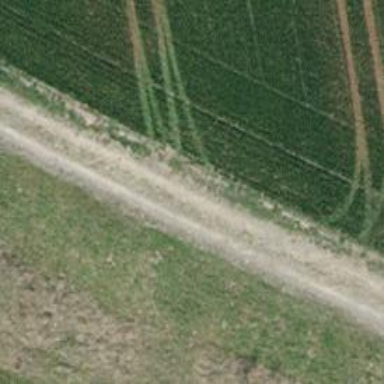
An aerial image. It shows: Track with compacted grade2 surface.